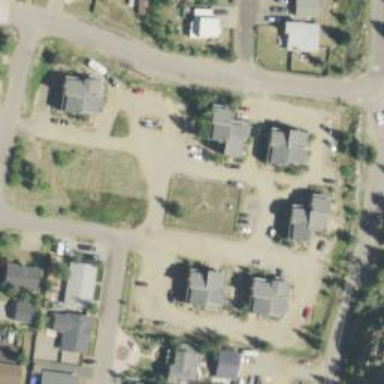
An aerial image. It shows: Living street.